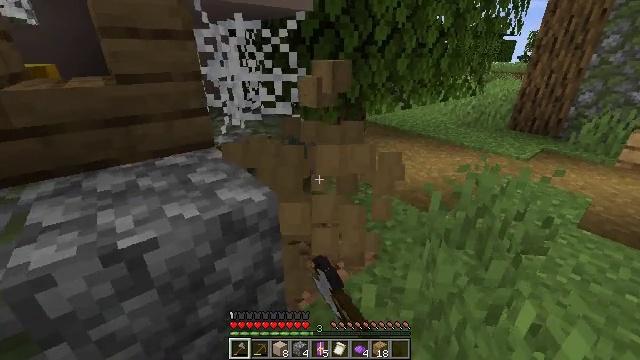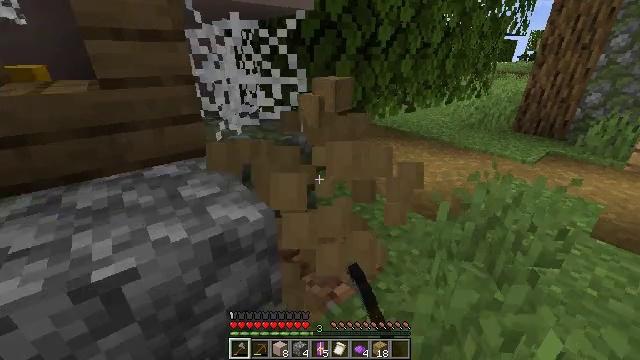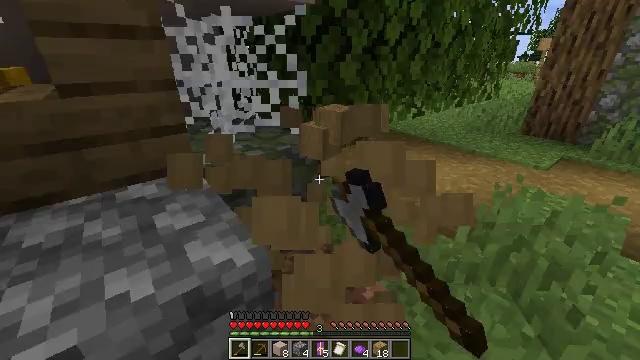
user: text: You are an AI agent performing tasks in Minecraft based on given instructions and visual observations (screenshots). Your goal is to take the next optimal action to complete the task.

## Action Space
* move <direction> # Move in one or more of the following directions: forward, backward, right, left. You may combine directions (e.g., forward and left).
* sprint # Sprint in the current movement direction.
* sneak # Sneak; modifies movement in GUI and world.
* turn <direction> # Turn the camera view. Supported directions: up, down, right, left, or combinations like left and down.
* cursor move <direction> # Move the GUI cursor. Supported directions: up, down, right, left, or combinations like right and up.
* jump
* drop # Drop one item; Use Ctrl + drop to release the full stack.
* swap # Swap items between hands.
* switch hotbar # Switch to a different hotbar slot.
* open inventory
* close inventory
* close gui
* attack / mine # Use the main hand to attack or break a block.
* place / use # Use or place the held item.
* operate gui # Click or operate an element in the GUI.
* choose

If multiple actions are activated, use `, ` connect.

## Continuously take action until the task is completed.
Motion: motion action
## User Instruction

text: Attack the stripped oak log to collect it.
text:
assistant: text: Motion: move forward, attack / mine
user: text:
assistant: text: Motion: move forward, attack / mine
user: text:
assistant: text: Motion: attack / mine